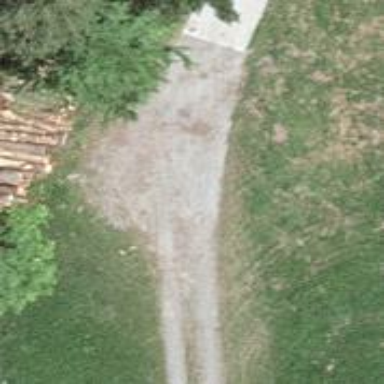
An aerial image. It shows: Compacted path.